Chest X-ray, AP view. Patient: 39 years old, sex F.
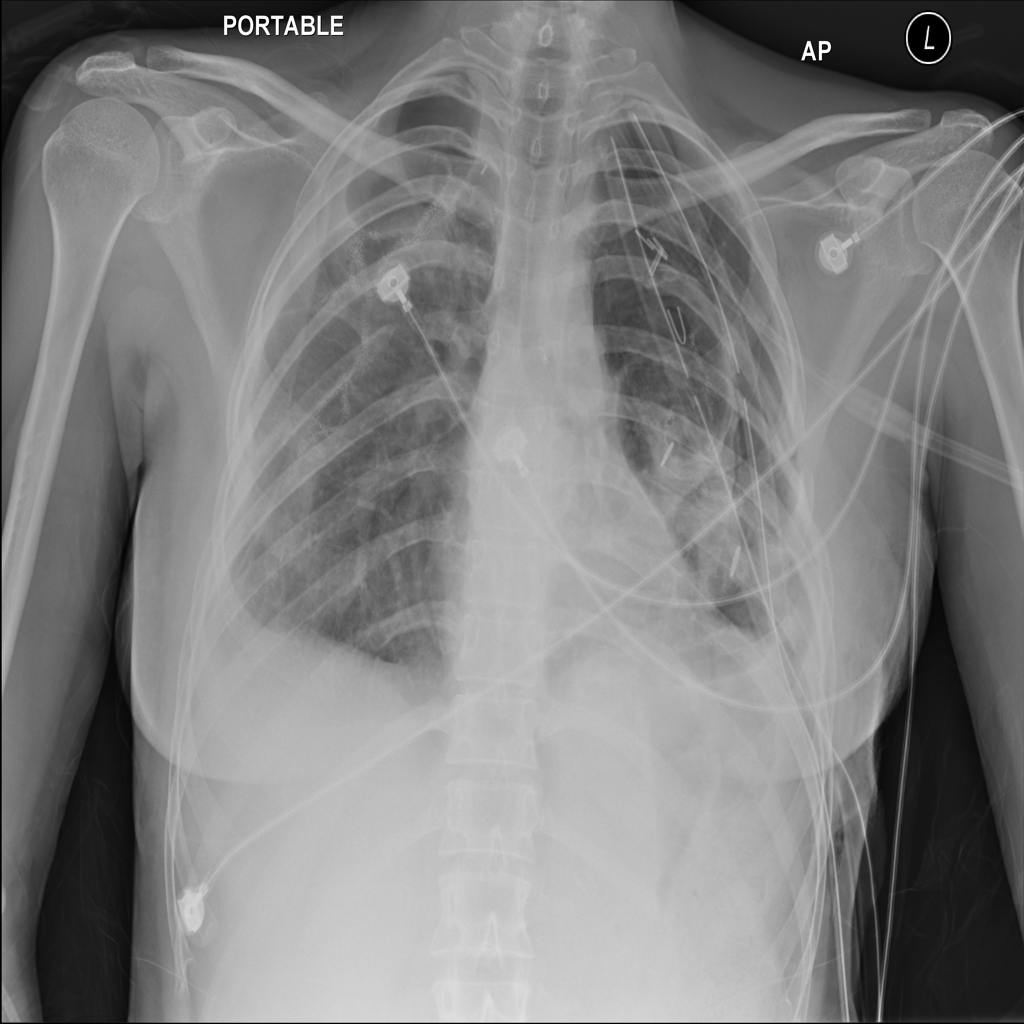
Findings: Pleural_Thickening, Pneumothorax